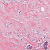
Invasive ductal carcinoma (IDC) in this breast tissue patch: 1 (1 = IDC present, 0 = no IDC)